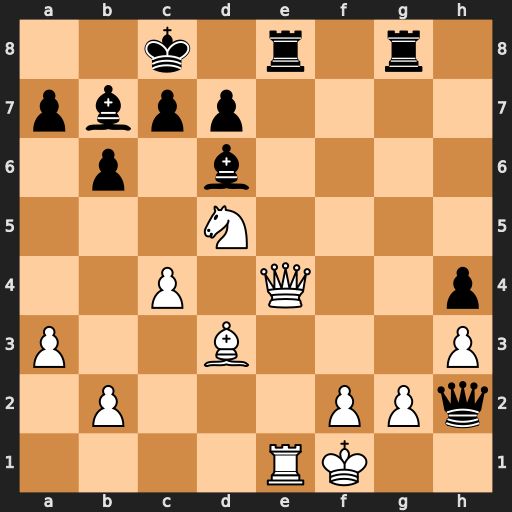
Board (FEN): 2k1r1r1/pbpp4/1p1b4/3N4/2P1Q2p/P2B3P/1P3PPq/4RK2
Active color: w
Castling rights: -
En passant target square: -
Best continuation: Qxe8+ Rxe8 Rxe8#